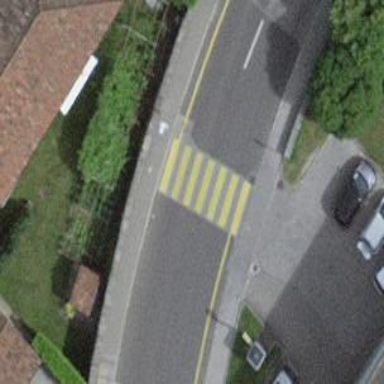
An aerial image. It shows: Uncontrolled zebra crossing on the road.